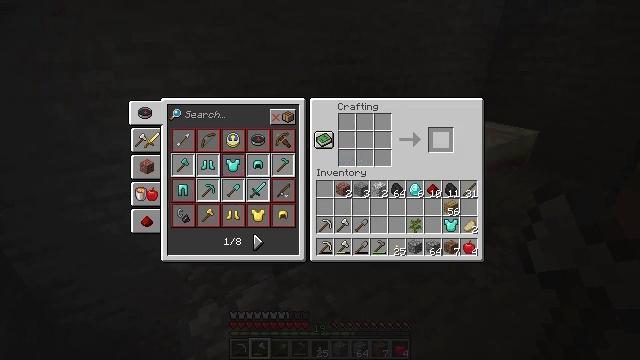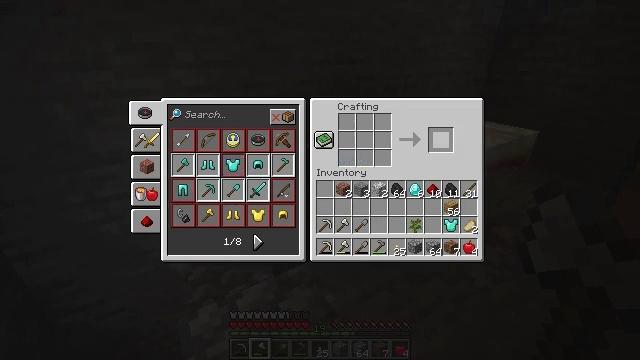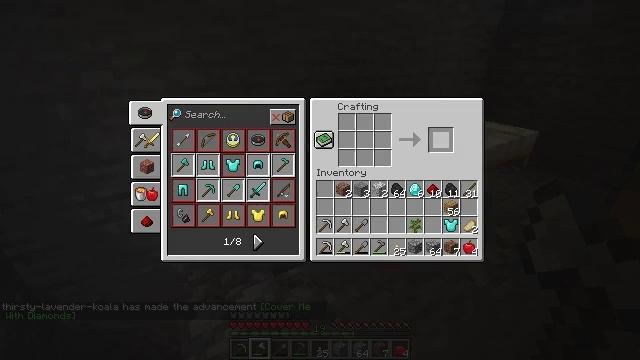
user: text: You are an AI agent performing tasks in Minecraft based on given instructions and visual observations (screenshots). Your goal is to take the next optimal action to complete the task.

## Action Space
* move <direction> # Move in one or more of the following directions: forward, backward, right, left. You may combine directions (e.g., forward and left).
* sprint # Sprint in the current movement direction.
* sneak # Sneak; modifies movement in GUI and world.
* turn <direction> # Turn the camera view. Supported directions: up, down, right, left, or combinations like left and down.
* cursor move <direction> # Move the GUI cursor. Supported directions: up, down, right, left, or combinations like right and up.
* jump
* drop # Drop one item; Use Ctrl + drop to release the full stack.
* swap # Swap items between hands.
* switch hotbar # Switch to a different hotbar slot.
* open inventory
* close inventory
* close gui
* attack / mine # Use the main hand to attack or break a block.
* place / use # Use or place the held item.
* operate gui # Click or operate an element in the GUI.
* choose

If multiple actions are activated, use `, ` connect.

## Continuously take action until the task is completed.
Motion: motion action
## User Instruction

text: Open the crafting table and create a diamond chestplate.
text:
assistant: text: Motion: sneak
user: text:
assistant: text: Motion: sneak
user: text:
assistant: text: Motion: no_op